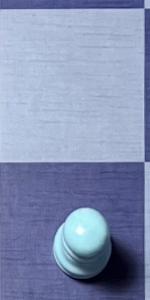
Label: Pawn_White